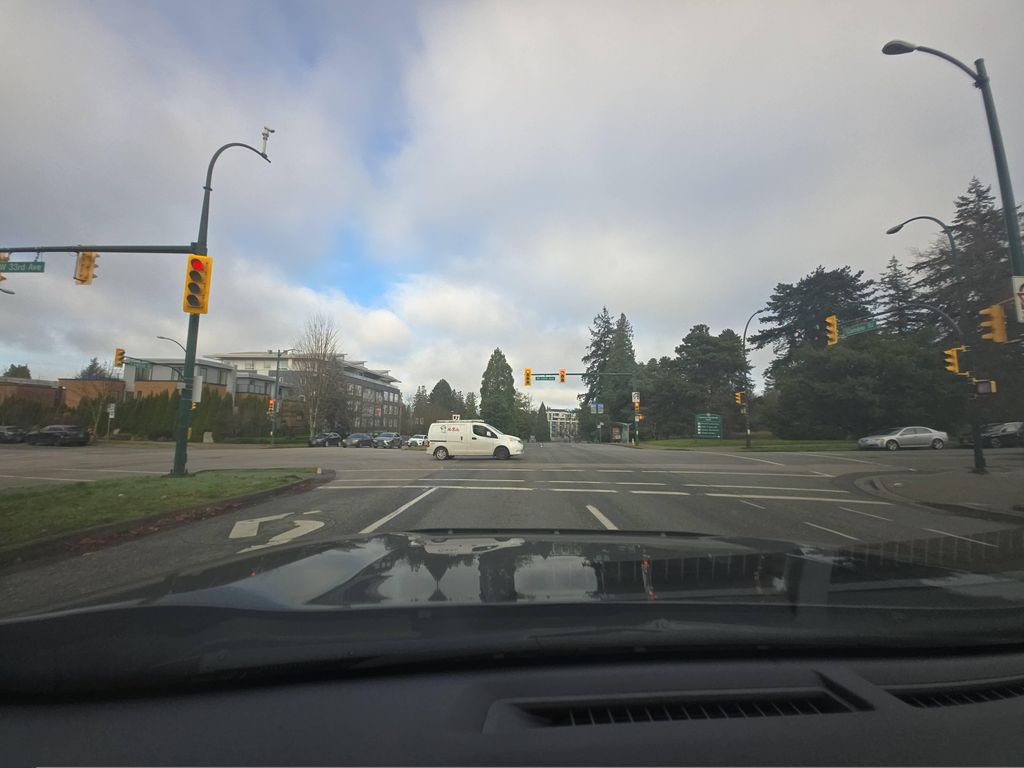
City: vancouver